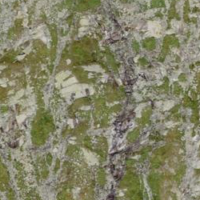
EUNIS habitat code: 31
Species observed at this site:
Micranthes stellaris